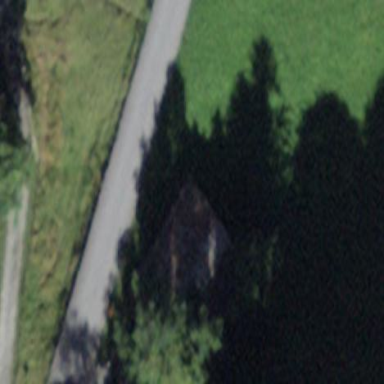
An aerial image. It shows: Rural barn.